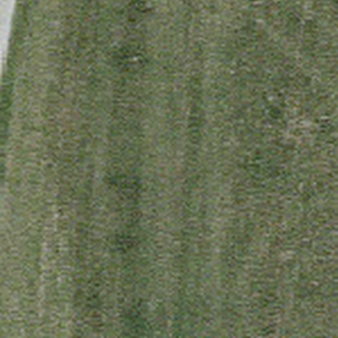
Label: other